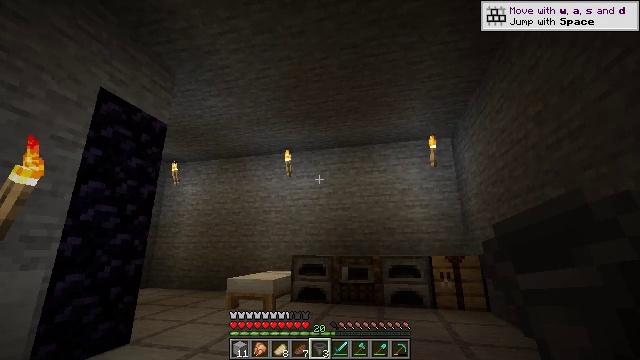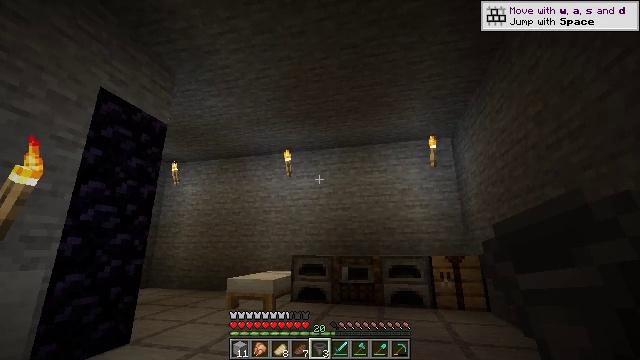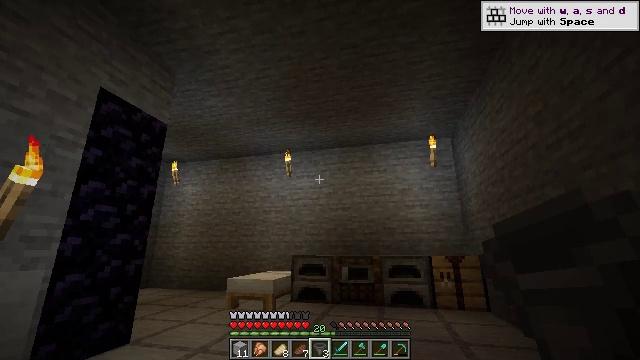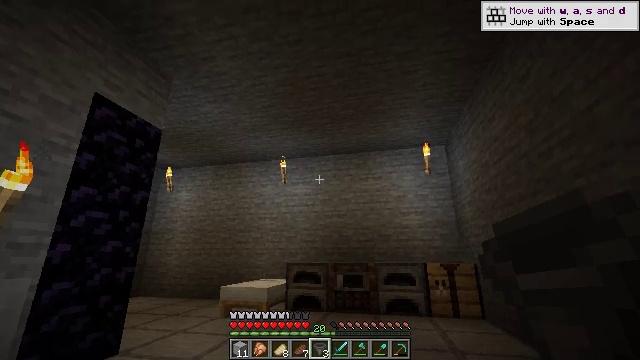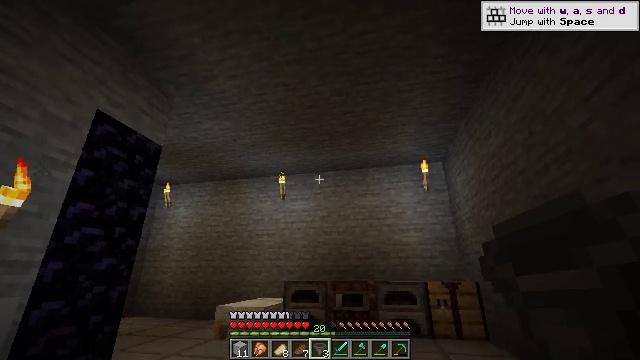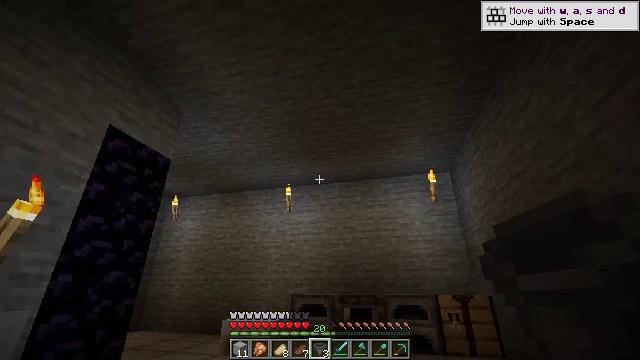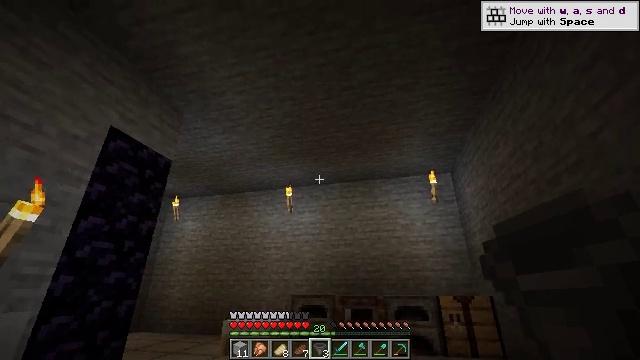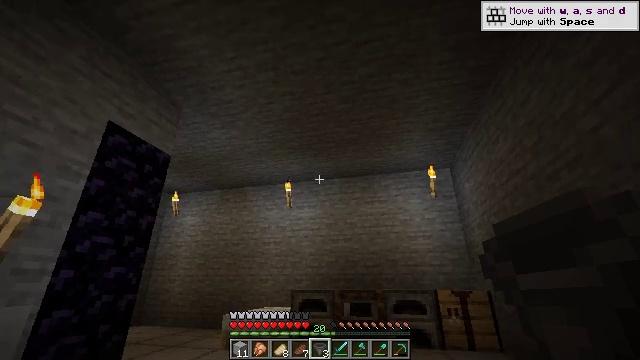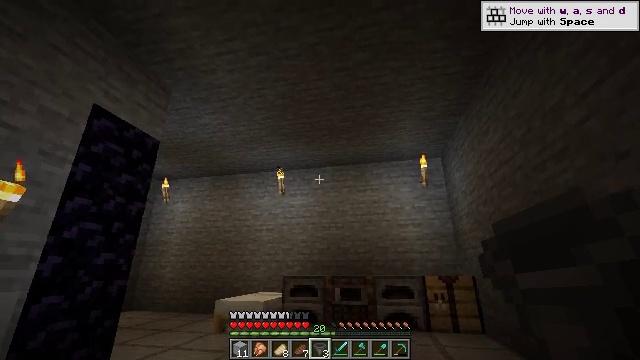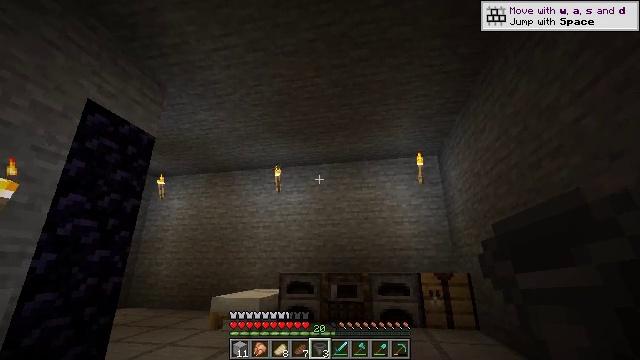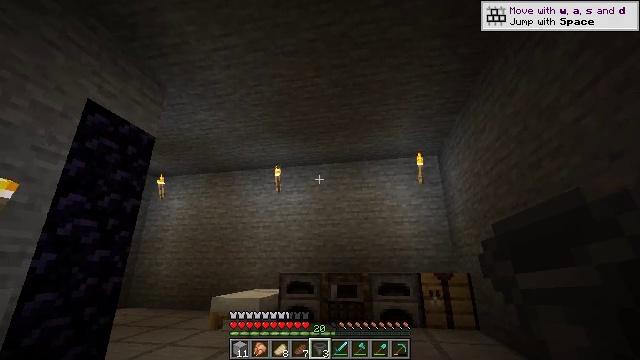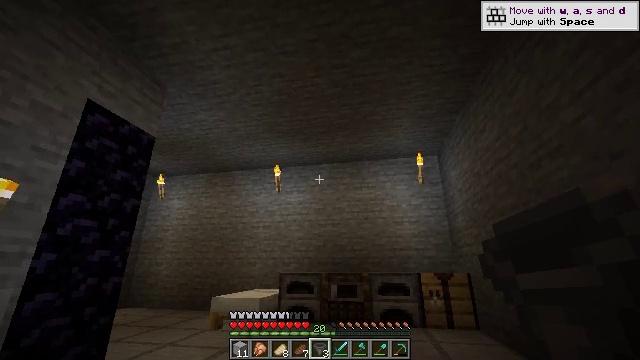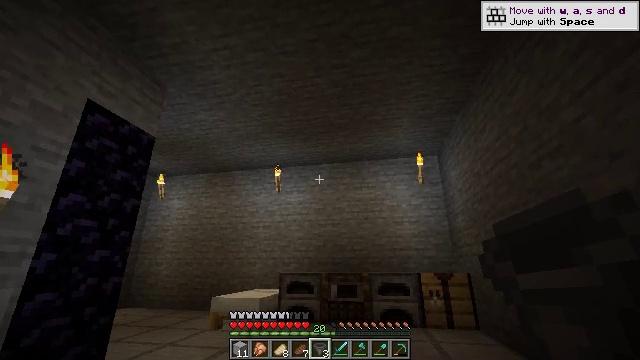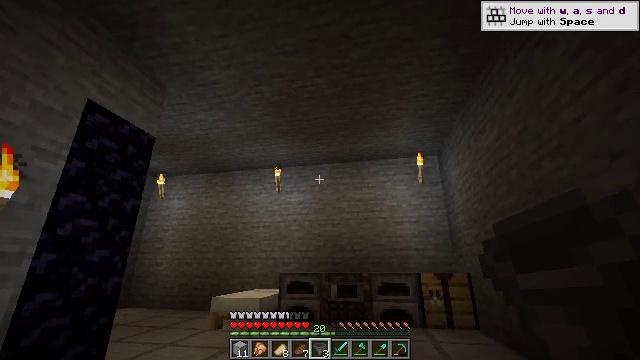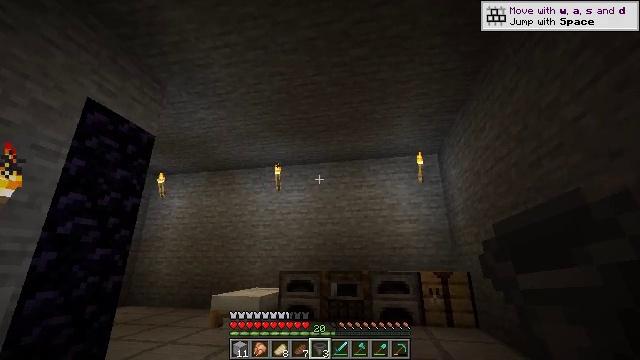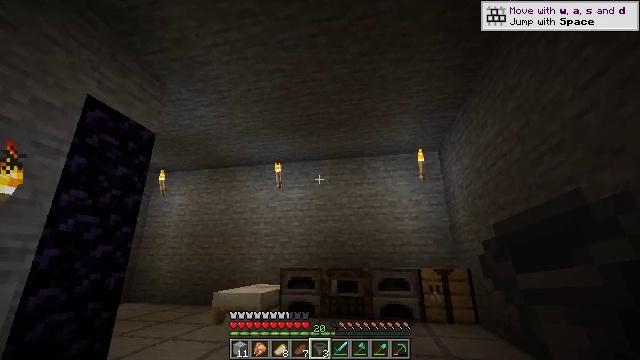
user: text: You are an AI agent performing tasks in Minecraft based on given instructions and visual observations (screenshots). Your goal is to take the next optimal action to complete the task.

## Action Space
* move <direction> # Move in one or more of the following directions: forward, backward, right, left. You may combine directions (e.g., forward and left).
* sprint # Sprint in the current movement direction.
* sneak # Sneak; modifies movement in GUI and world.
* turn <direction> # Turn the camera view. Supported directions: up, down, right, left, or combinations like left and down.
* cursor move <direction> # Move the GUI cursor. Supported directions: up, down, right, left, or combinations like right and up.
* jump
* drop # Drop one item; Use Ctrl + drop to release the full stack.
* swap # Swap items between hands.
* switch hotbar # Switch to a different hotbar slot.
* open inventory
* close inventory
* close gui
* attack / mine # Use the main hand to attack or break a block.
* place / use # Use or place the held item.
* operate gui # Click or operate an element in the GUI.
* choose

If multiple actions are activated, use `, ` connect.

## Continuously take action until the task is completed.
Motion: motion action
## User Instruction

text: craft item air
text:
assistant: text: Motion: no_op
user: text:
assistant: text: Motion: no_op
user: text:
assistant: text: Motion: turn right and up
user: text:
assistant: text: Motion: turn up
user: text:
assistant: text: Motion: turn left and up
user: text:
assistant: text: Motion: no_op
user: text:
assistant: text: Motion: turn down
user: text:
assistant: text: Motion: turn right and down
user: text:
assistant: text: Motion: no_op
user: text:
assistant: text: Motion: no_op
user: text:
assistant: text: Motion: no_op
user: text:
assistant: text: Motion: no_op
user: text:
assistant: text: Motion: no_op
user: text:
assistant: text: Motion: no_op
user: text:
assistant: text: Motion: no_op
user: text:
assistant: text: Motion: no_op
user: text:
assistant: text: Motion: no_op
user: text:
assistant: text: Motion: no_op
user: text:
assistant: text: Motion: no_op
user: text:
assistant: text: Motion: no_op
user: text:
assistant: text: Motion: no_op
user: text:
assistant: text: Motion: no_op
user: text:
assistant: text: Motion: no_op
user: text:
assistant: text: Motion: no_op
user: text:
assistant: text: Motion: no_op
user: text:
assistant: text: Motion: turn right and down
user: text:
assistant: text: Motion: turn right and down
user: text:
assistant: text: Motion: turn down
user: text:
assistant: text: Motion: turn right and down
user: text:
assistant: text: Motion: turn right and down